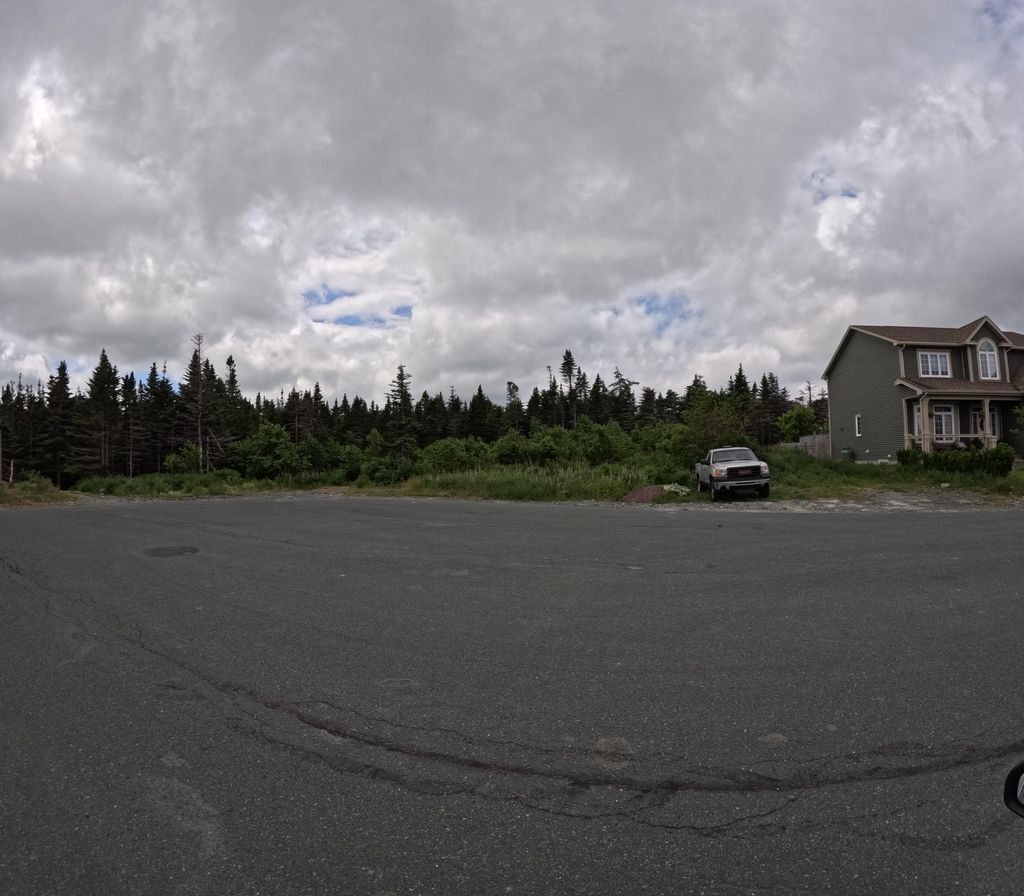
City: st_johns